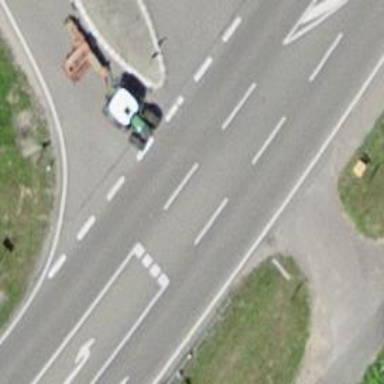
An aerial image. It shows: Primary road with asphalt surface.